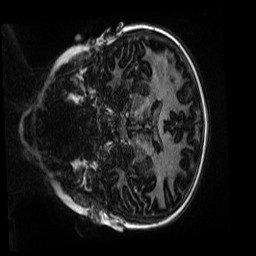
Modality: MP2RAGE
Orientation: coronal
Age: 9
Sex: female
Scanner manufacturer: siemens
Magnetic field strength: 3 T
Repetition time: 4 s
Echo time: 0.00303 s